Question: When i call the Method,JSON response not assigning to the textfield ,Here i mentioned through the id. But its not assigning to the text field text.

'''
function viewgiftdetails(itemid,p,t) {
Ext.Ajax.request({
url : 'http://192.168.1.155:8181/WishList/ShowItemsByItemID/userID=3/itemID=19',
method: "GET",
useDefaultXhrHeader: false,
withCredentials: true,
success: function (response) {
var respObj = Ext.JSON.decode(response.responseText);
Ext.Msg.alert("Success", respObj[0].itemName);
Ext.getCmp('myitemname').setData(respObj[0].itemName)
Ext.getCmp('myitemdesc').setData(respObj[0].describe)
Ext.getCmp('myitemprice').setData(respObj[0].price)
},
failure: function (response) {
alert(response.responseText);
}
});
}
'''
'''
var viewitemspnl = Ext.create('Ext.Panel', {
id: 'viewitemspnl',
scrollable:'vertical',
height: '100%',
width: '100%',
items: [{
xtype: 'toolbar',
ui:'light',
docked: 'top',
title: 'My items',
items: []
},
{
xtype: 'textfield',
name : 'itemName',
id:'myitemname',
label: 'Item Name',
useClearIcon: true
},
{
xtype: 'textfield',
name : 'itemdesc',
id:'myitemdesc',
label: 'Description',
useClearIcon: true
},
'''
Whats wrong with my code?PLease help to solve this issue
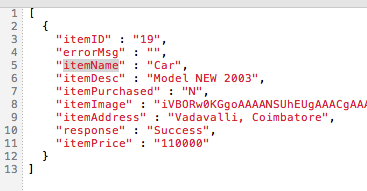
Answer: I think it should not be
'''
Ext.getCmp('myitemname').setData(respObj[0].itemName);
'''
Because their is no any method for the textfield.
> Try this
'''
Ext.getCmp('myitemname').setValue(respObj[0].itemName);
'''